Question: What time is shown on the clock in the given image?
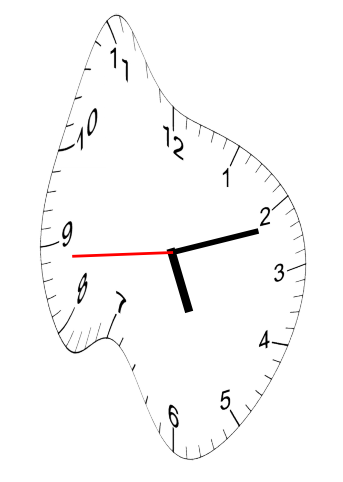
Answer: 05:11:44